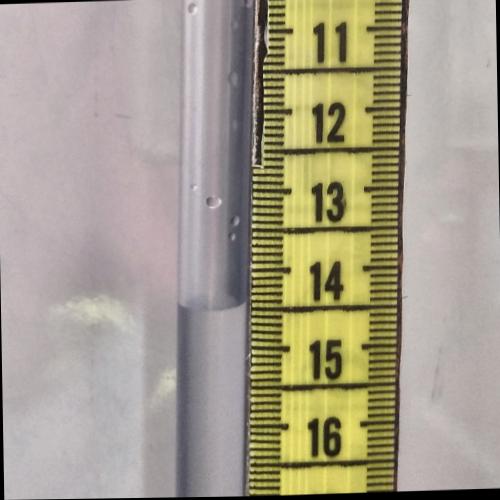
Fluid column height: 14.4 cm